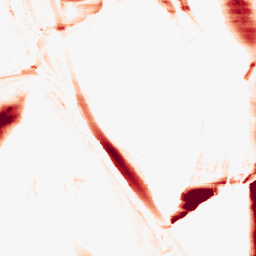
Category: morphological
Decomposition family: morphological_ellipse
Decomposition parameters: operation: opening
width: 5
height: 50
Upsampling method: bicubic
Upsampling parameters: scale: 8
Upsampling scale: 8